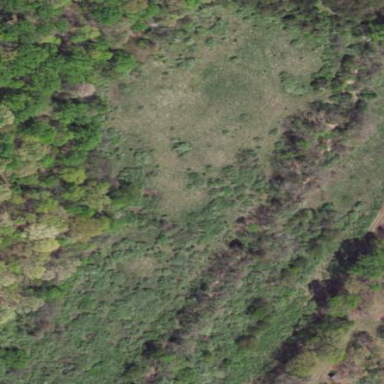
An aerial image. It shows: Patch of scrub vegetation.